Interaction volume radius: 5 \u00c5
Interaction volume height: 25 \u00c5
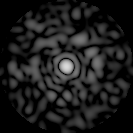
Disorder parameter: 0.8446